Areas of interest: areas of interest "Training Institution"
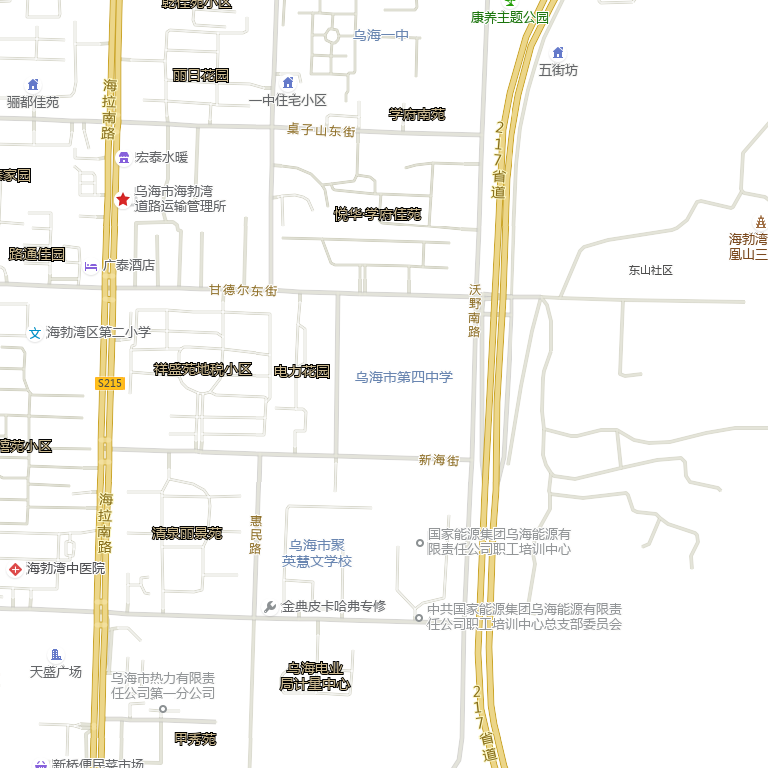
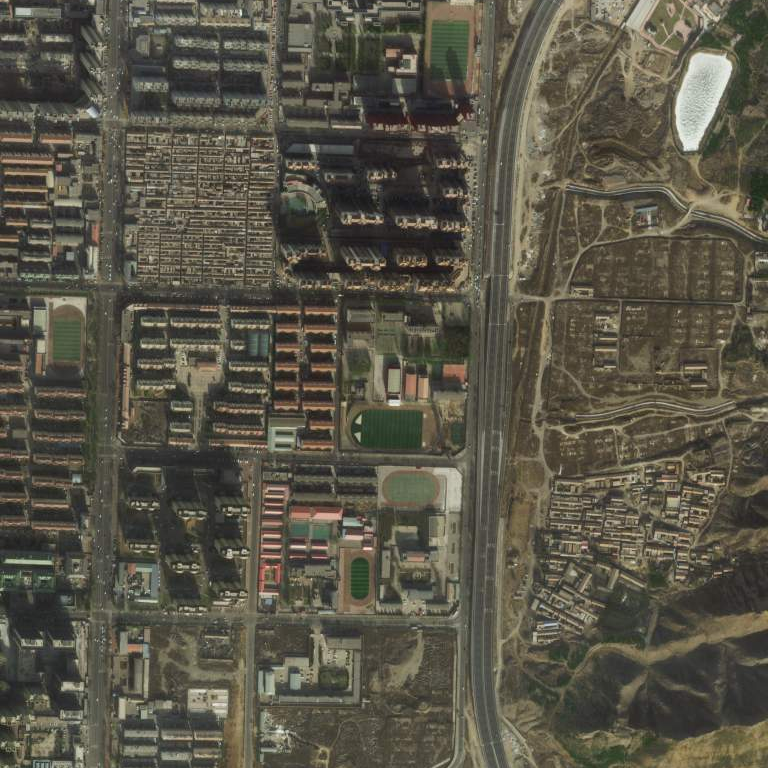